Question: When I create a toolbar like below the title is misplaced to the right of the last button, any ideas how to fix it?
'''
{
xtype: 'toolbar',
docked: 'top',
title: 'Chat',
items: [{
xtype: 'button',
text: 'Places',
ui: 'back',
id: 'backToPlaces'
},
{
xtype: 'spacer'
},
{
xtype: 'button',
text: 'People',
ui: 'forward',
id: 'toProfiles'
}
'''

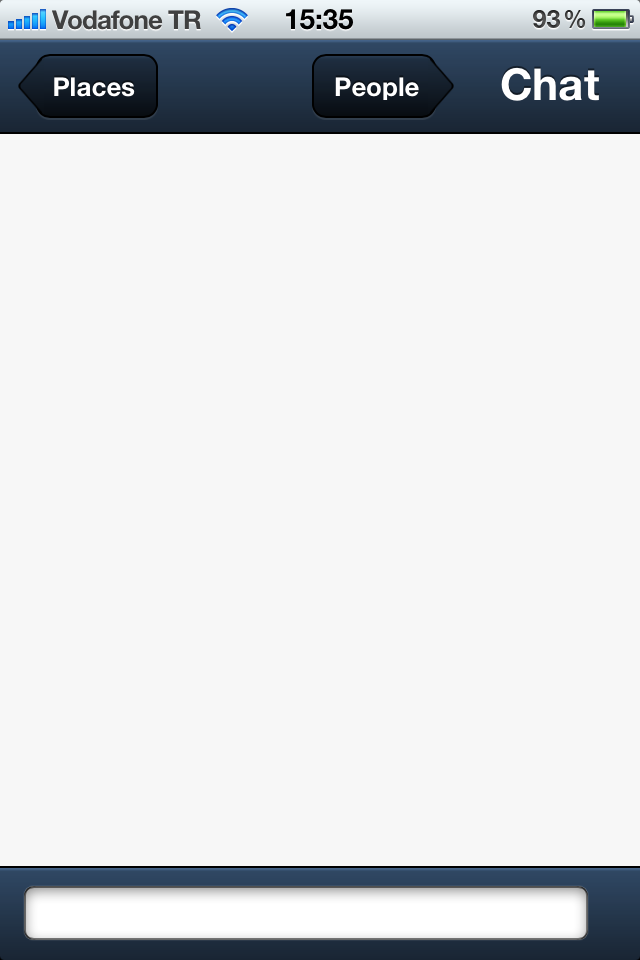
Answer: I was also fighting with the toolbar. Then I discovered the 'navigationbar'.
The title is in the center. With a button aligned left and right. (see align property)
'''
{
docked: 'top',
xtype: 'navigationbar',
title: 'Chat',
items: [
{
xtype: 'button',
ui: 'back',
action: 'back',
text:'BACK',
itemId: 'backButton'
},
{
xtype: 'button',
ui: 'decline',
action: 'cancel',
text:'Cancel',
itemId: 'cancelButton',
align : 'right'
}
]
}
'''